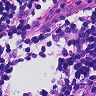
Metastatic tissue present: no